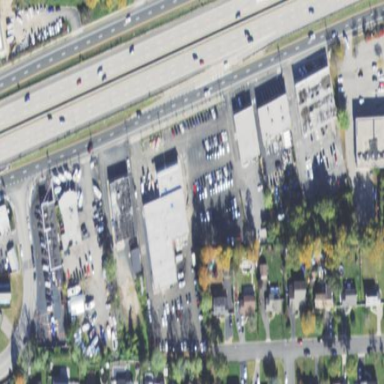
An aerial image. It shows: Retail area.